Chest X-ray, AP view. Patient: 35 years old, sex M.
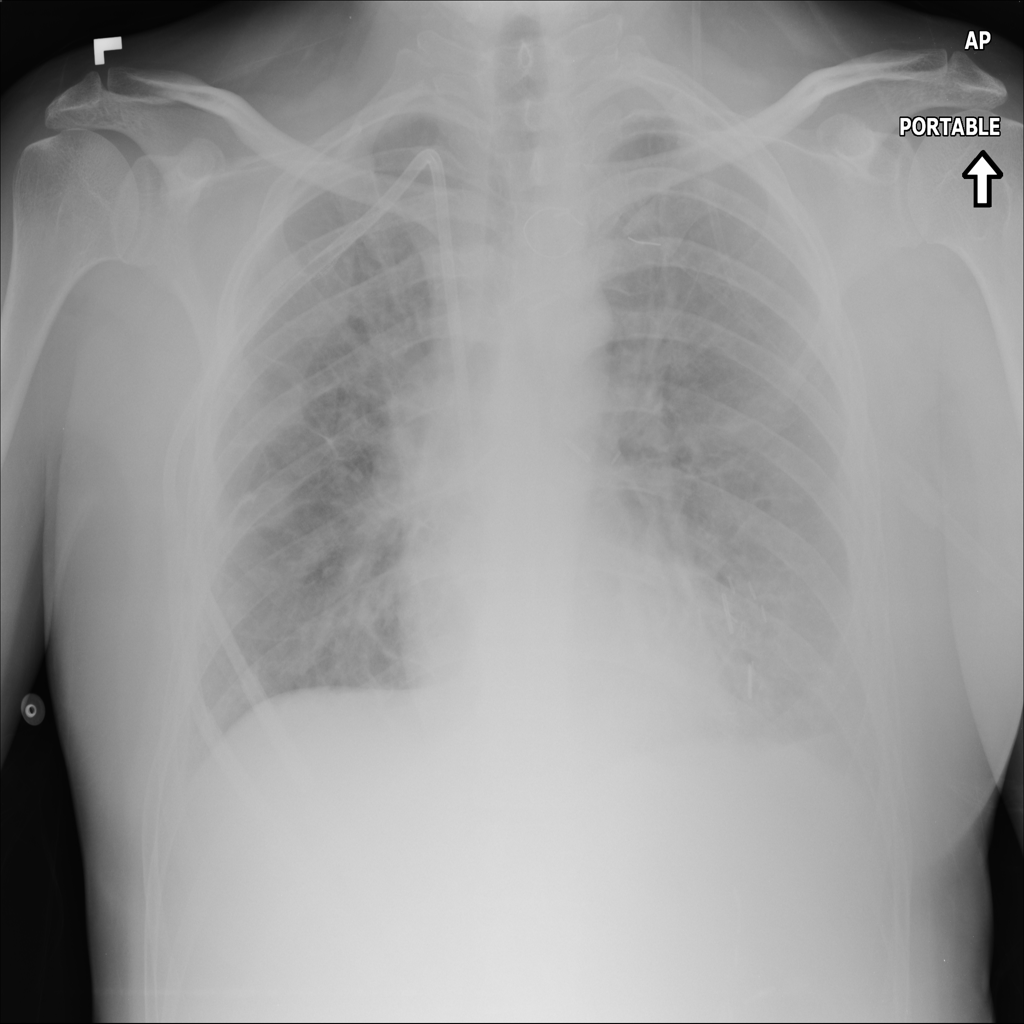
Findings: Edema, Effusion, Infiltration